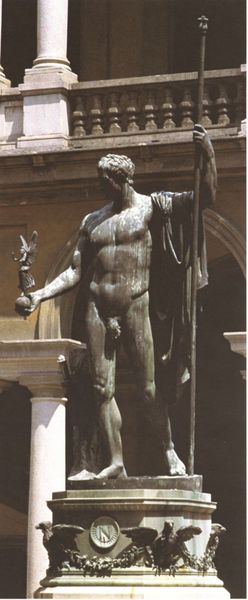
Titel: Napoleon als friedensstiftender Mars
Künstler: Antonio Canova
Schlagwörter: adler, mann, nackt, schatten, licht, säulen, sockel, stehen, vögel, figur, gewand, girlande, rechts, engel, statue, balkon, stab, kaiser, lanze, metall, bronze, galerie, penis, balustrade, statuette, rom, männlich, speer, tur, spielbein, standbein, klassik, nike, zepter, szepter, römisch, augustus, siegessäule, adonis, saeule, flügelwesen, starb, n, rechtsblick